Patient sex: M
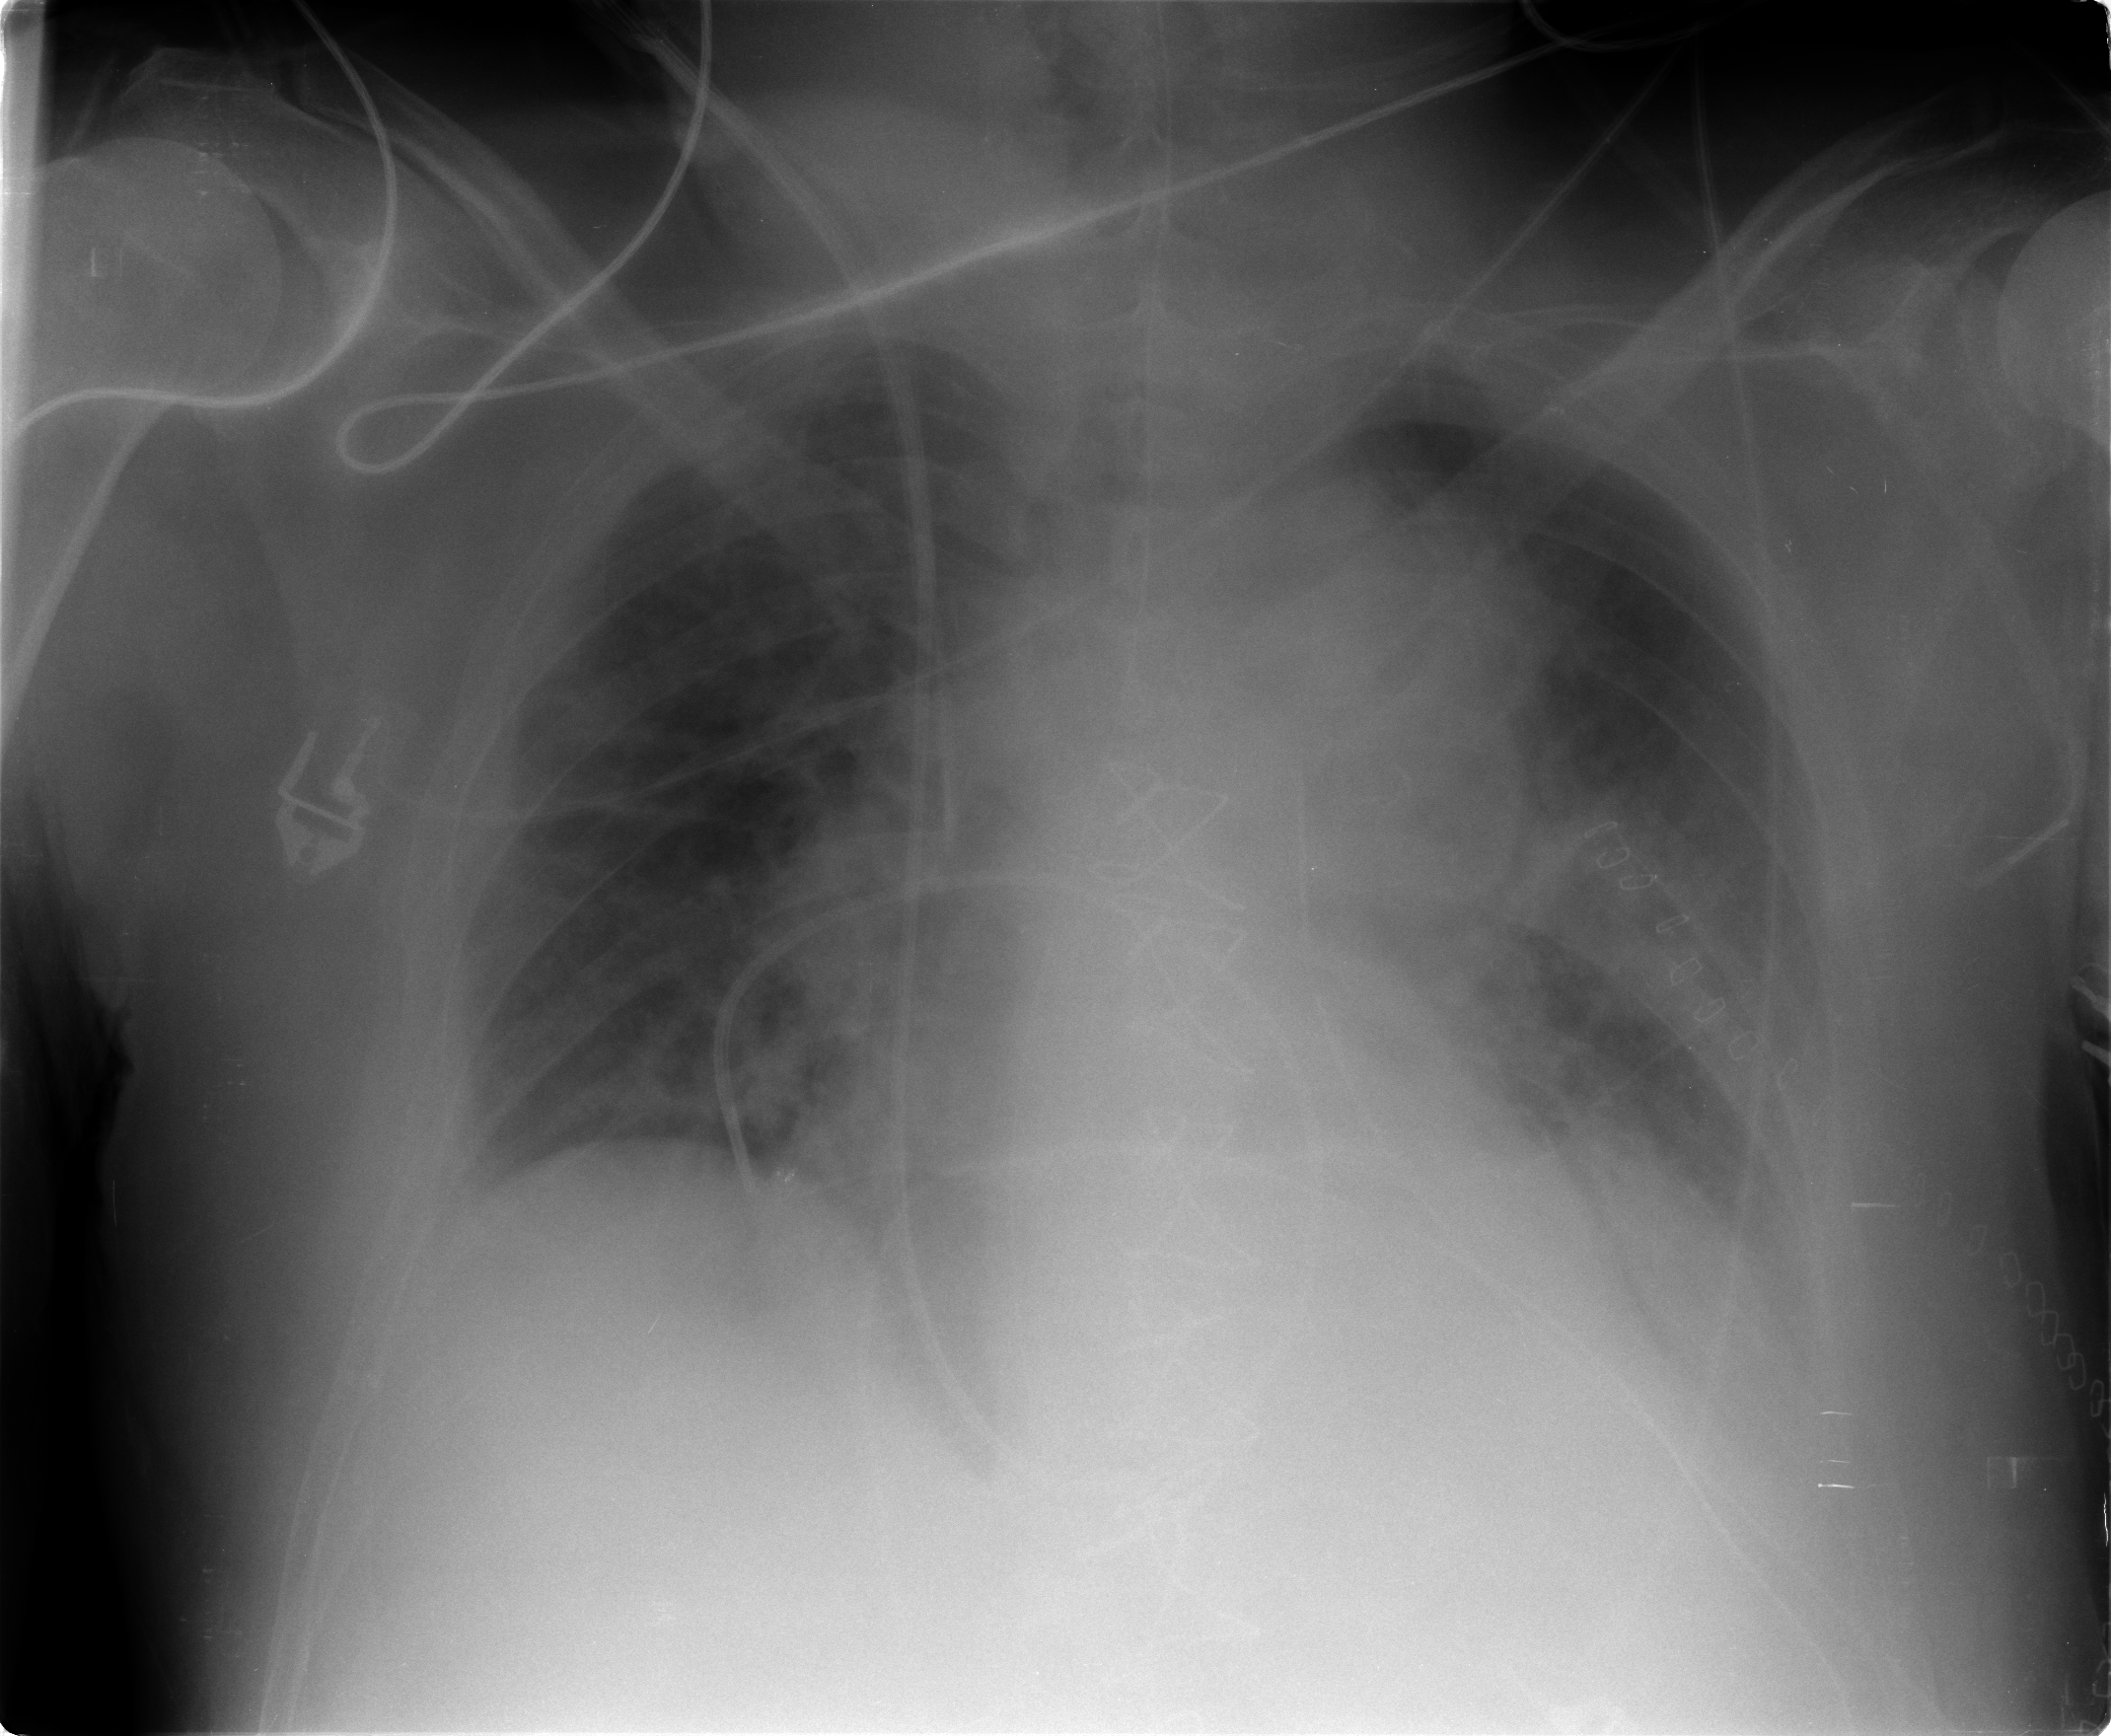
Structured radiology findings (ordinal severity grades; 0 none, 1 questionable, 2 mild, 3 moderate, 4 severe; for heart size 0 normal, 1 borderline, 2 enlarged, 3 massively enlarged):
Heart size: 0
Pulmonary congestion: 3
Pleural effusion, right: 1
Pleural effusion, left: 2
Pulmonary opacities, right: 2
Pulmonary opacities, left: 3
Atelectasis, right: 2
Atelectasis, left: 2